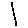
Label: line